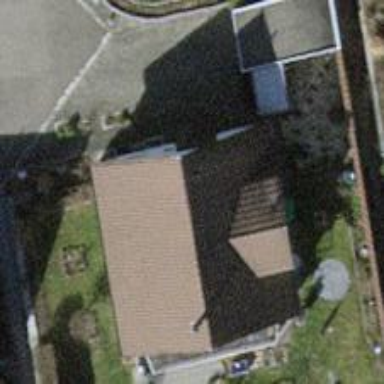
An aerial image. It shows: Gabled house with grey roof made of roof tiles.